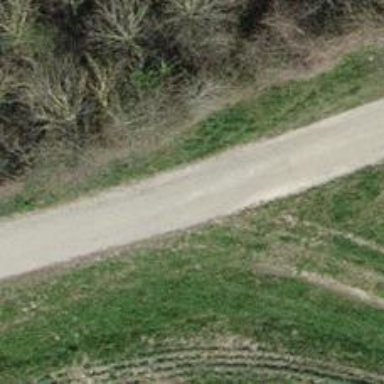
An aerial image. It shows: Well-maintained track road of grade 1.